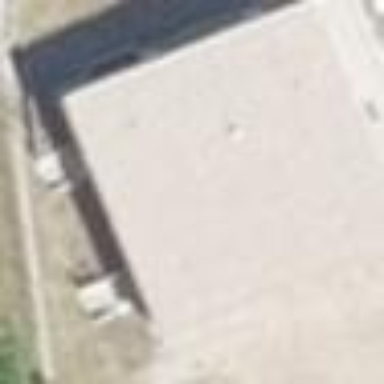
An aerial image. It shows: Building with switchgear power equipment inside.